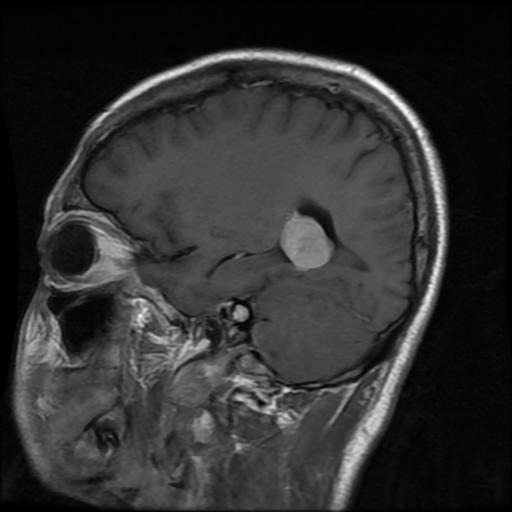
Label: meningioma